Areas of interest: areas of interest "Business Office Building"
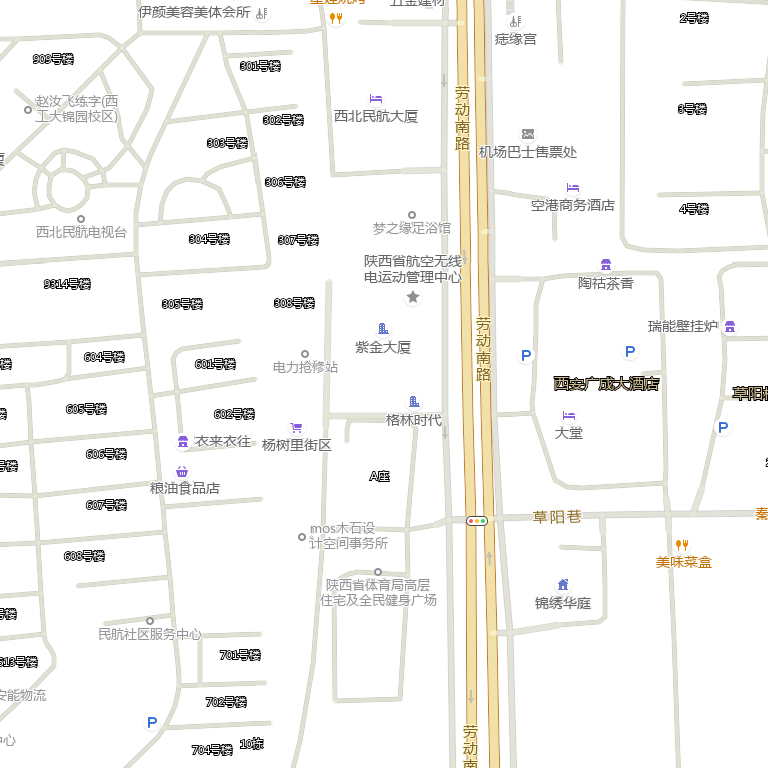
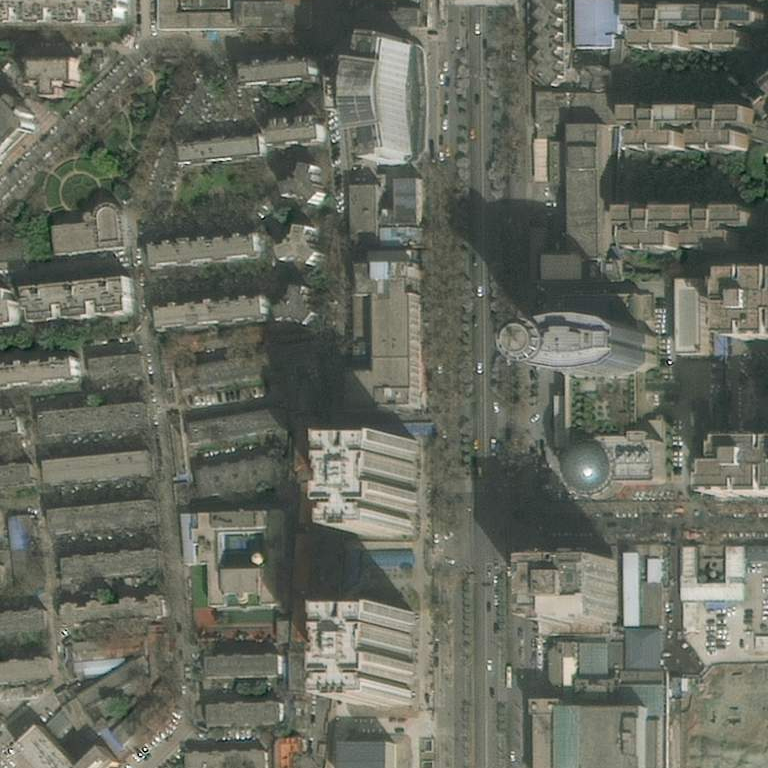